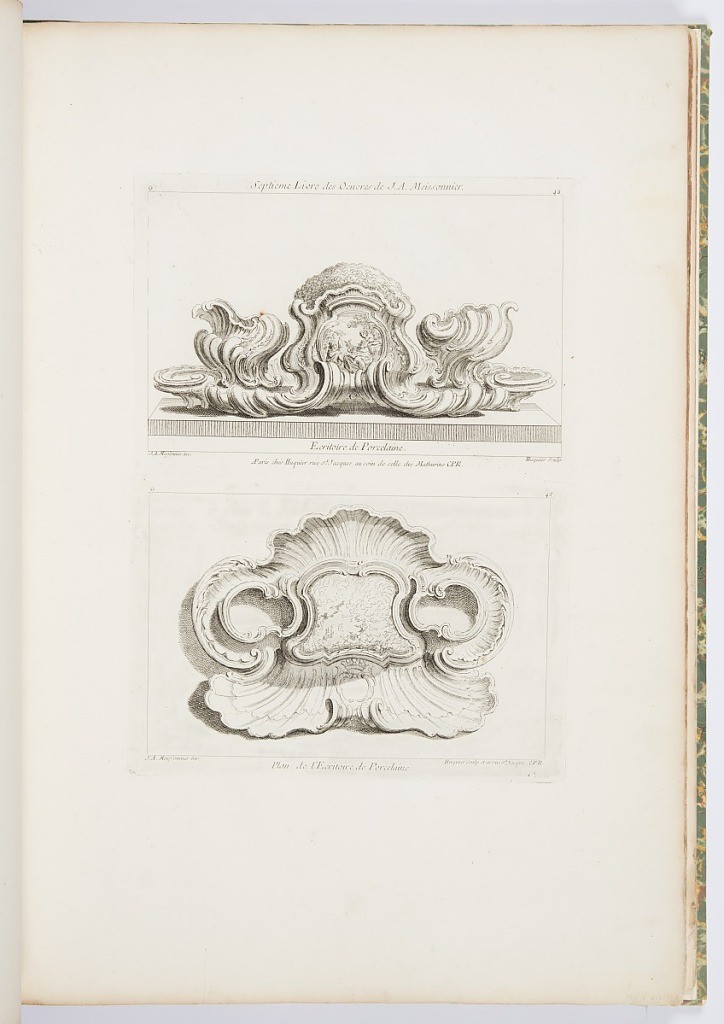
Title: Plan de l'Ecritoire de Porcelaine [Design for Porcelain Writing Set, Plan, 2nd pl.], pl. 45 in Oeuvre de Juste-Aurele Meissonnier
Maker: Juste-Aurèle Meissonnier, French, b. Italy, 1695–1750
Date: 1748
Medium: Etching on off- white laid paper
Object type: Print
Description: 1921-6-212-15-a: Design for a writing set with a central cartouche ...;     1921-6-212-15-b: Porcelain writing set in plan consisting of a larg...